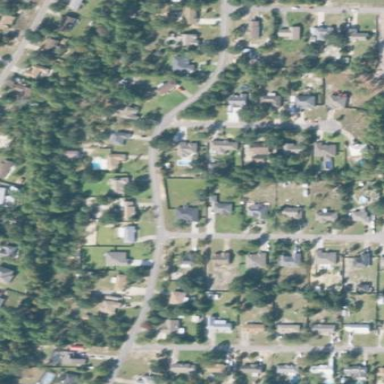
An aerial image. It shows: Residential area consisting of single-family homes.